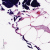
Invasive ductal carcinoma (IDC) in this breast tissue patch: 0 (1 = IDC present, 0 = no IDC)